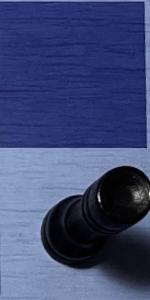
Label: Rook_Black